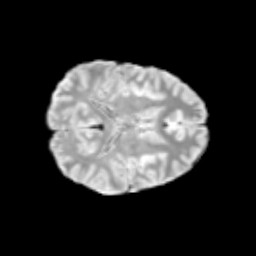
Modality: T2w
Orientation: axial
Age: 13
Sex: male
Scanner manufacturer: siemens
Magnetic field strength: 3 T
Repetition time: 3.8 s
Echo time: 0.07 s